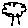
Label: tree